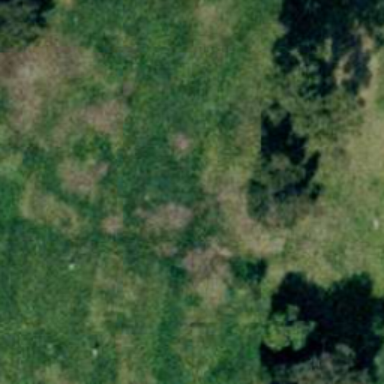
This is a part of a golf course with turfs and some trees .